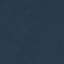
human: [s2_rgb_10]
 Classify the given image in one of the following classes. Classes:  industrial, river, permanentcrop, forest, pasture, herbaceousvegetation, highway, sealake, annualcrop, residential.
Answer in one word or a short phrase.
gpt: SeaLake